Interaction volume radius: 10 \u00c5
Interaction volume height: 15 \u00c5
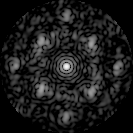
Disorder parameter: 0.5465